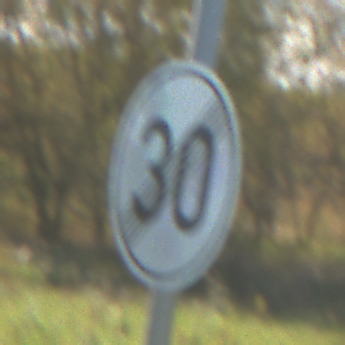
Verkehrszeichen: EndeGeschwindigkeit30
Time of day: MorningAfternoon
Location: Outdoor (Nature)
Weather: Clear
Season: Autumn
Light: Natural